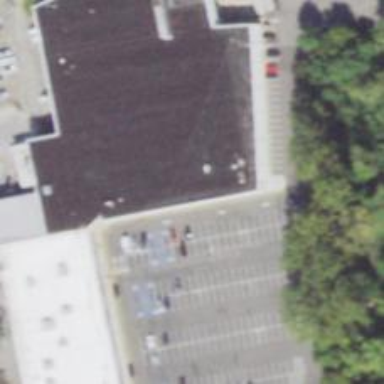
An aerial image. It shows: Supermarket.